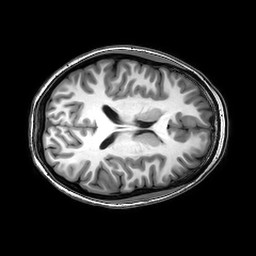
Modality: T1w
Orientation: axial
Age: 23
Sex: female
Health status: healthy
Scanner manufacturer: philips
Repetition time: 0.008343 s
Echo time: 0.00385 s